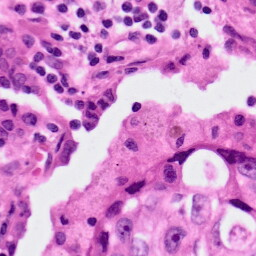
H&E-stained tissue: Lung